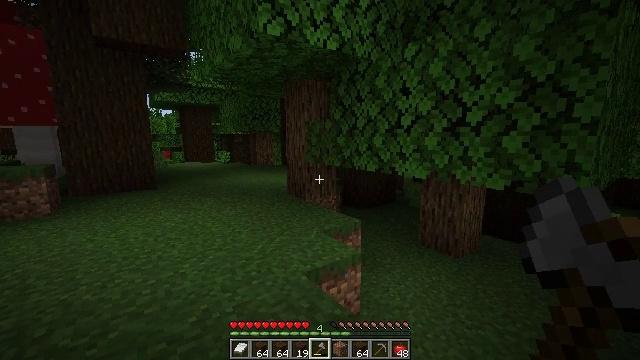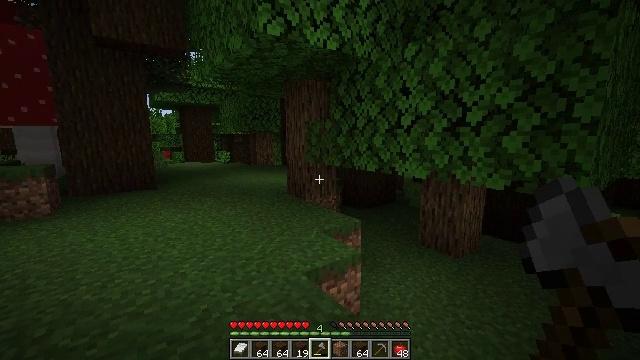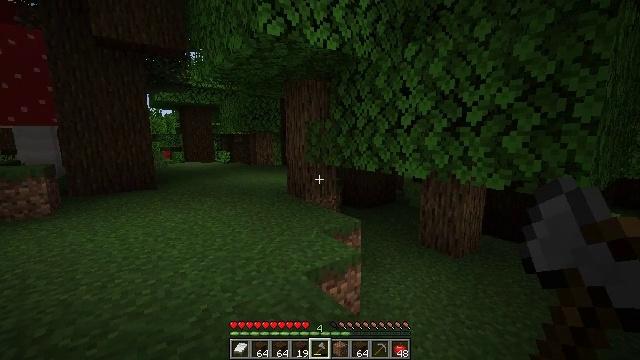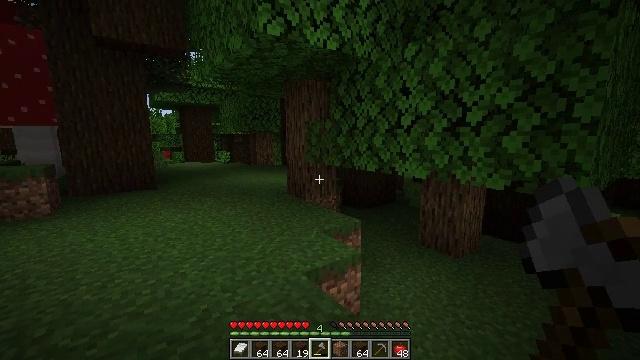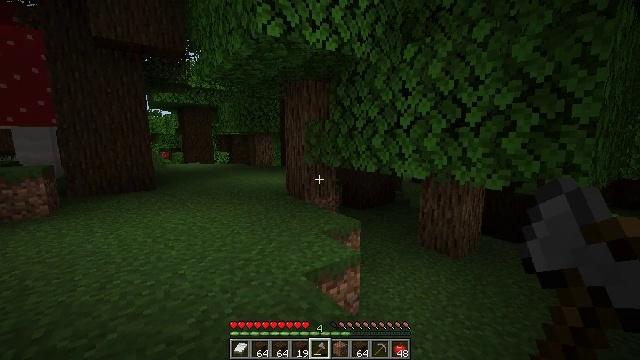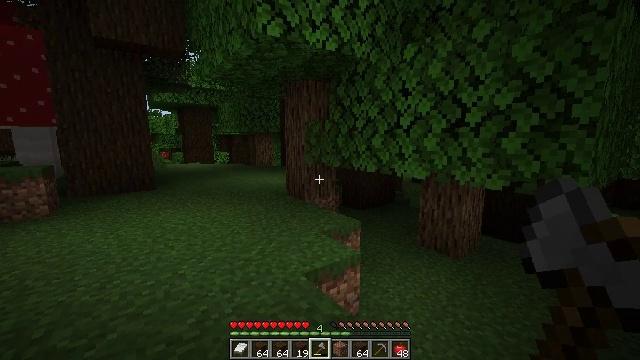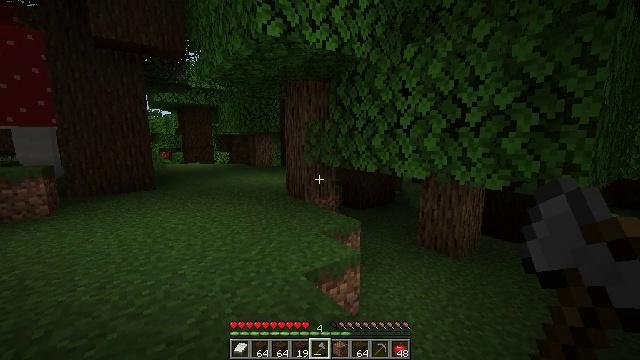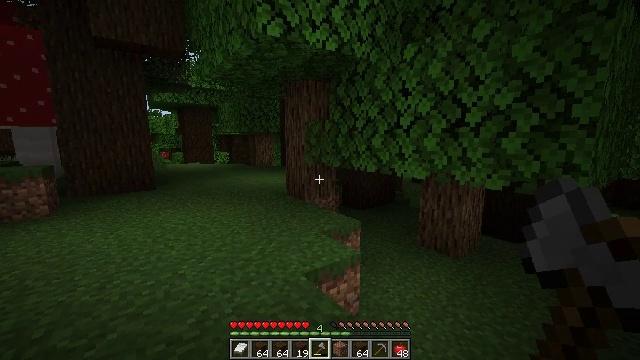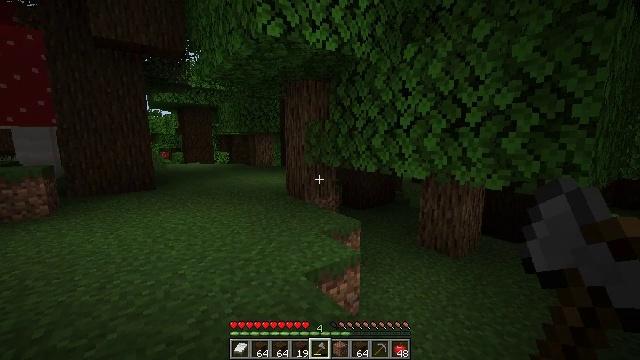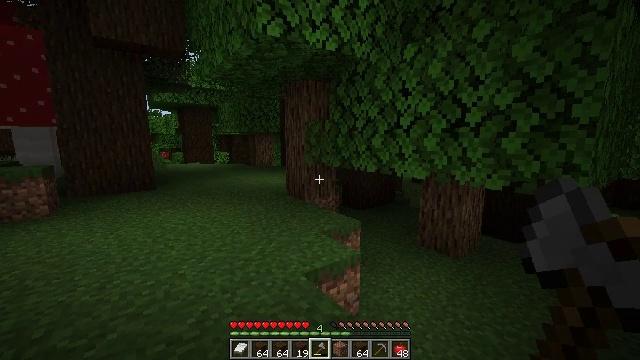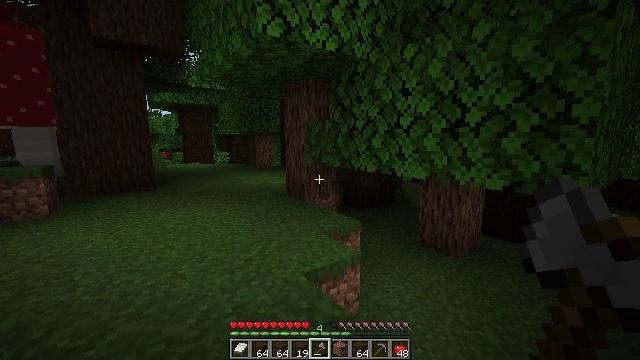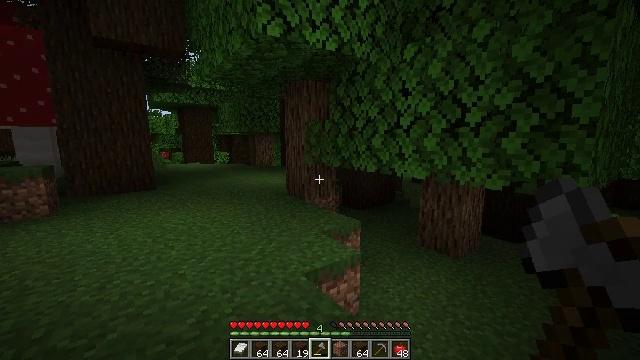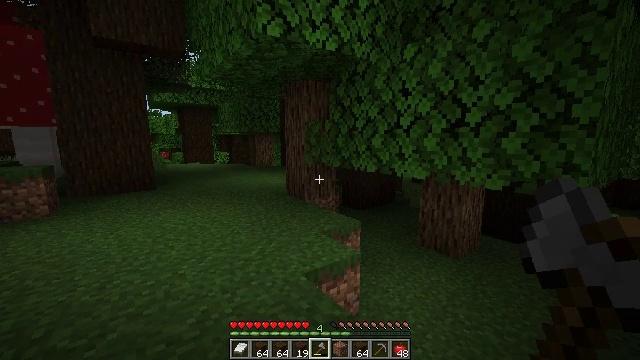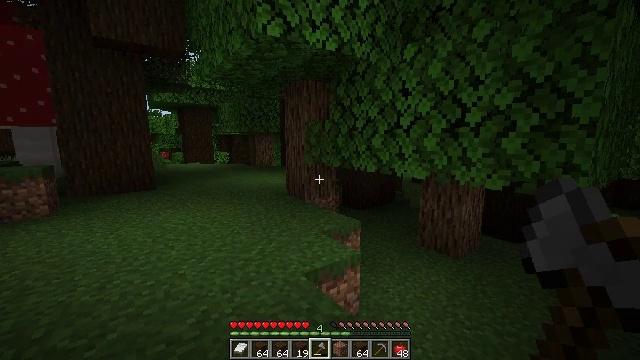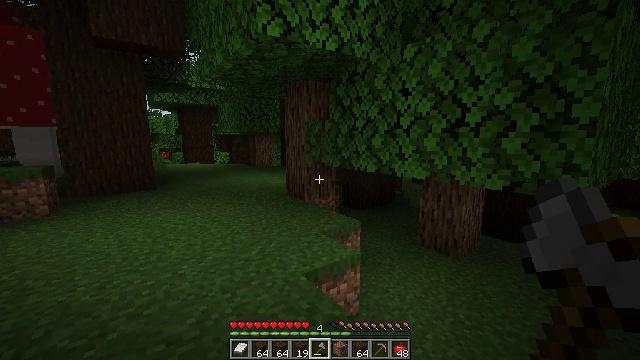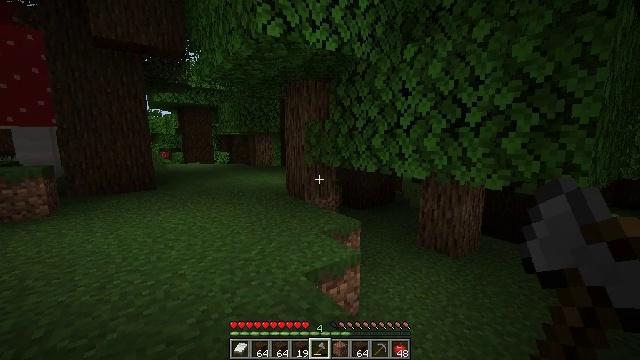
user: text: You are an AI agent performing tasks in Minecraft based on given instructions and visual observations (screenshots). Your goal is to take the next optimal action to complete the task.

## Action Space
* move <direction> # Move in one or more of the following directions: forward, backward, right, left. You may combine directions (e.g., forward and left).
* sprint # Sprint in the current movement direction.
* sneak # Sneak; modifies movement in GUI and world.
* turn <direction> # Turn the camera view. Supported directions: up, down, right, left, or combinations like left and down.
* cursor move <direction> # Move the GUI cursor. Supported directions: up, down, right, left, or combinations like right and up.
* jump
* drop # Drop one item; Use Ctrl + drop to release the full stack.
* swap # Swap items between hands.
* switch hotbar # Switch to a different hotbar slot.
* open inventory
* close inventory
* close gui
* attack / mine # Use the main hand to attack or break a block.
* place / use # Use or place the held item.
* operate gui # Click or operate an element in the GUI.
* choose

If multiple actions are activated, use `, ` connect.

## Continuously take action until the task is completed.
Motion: motion action
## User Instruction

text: Harvest dark oak log for resources.
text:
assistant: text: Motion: no_op
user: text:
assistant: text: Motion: no_op
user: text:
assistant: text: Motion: no_op
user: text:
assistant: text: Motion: no_op
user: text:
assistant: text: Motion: no_op
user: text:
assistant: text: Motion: no_op
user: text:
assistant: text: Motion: no_op
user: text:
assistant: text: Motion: no_op
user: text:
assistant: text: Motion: no_op
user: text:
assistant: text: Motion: no_op
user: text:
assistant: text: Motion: no_op
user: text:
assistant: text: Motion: no_op
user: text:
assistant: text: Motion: no_op
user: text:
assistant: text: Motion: no_op
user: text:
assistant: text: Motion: no_op
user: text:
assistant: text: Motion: no_op
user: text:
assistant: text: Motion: no_op
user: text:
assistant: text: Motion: no_op
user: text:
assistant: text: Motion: no_op
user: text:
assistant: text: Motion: no_op
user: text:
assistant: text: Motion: no_op
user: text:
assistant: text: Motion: no_op
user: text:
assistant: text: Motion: no_op
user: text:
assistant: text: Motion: no_op
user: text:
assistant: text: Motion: no_op
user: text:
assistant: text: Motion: no_op
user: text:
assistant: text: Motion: no_op
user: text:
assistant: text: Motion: no_op
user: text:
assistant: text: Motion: no_op
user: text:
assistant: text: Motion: no_op